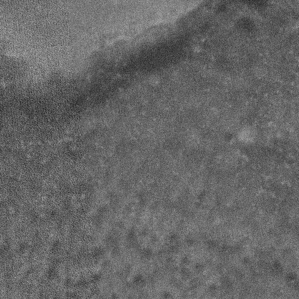
Label: frost